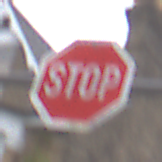
Verkehrszeichen: Stop
Umgebung: Outdoor, Urban
Tageszeit: MorningAfternoon
Wetter: Overcast
Licht: Natural
Jahreszeit: NotSpecified
Kontrast: LowContrast